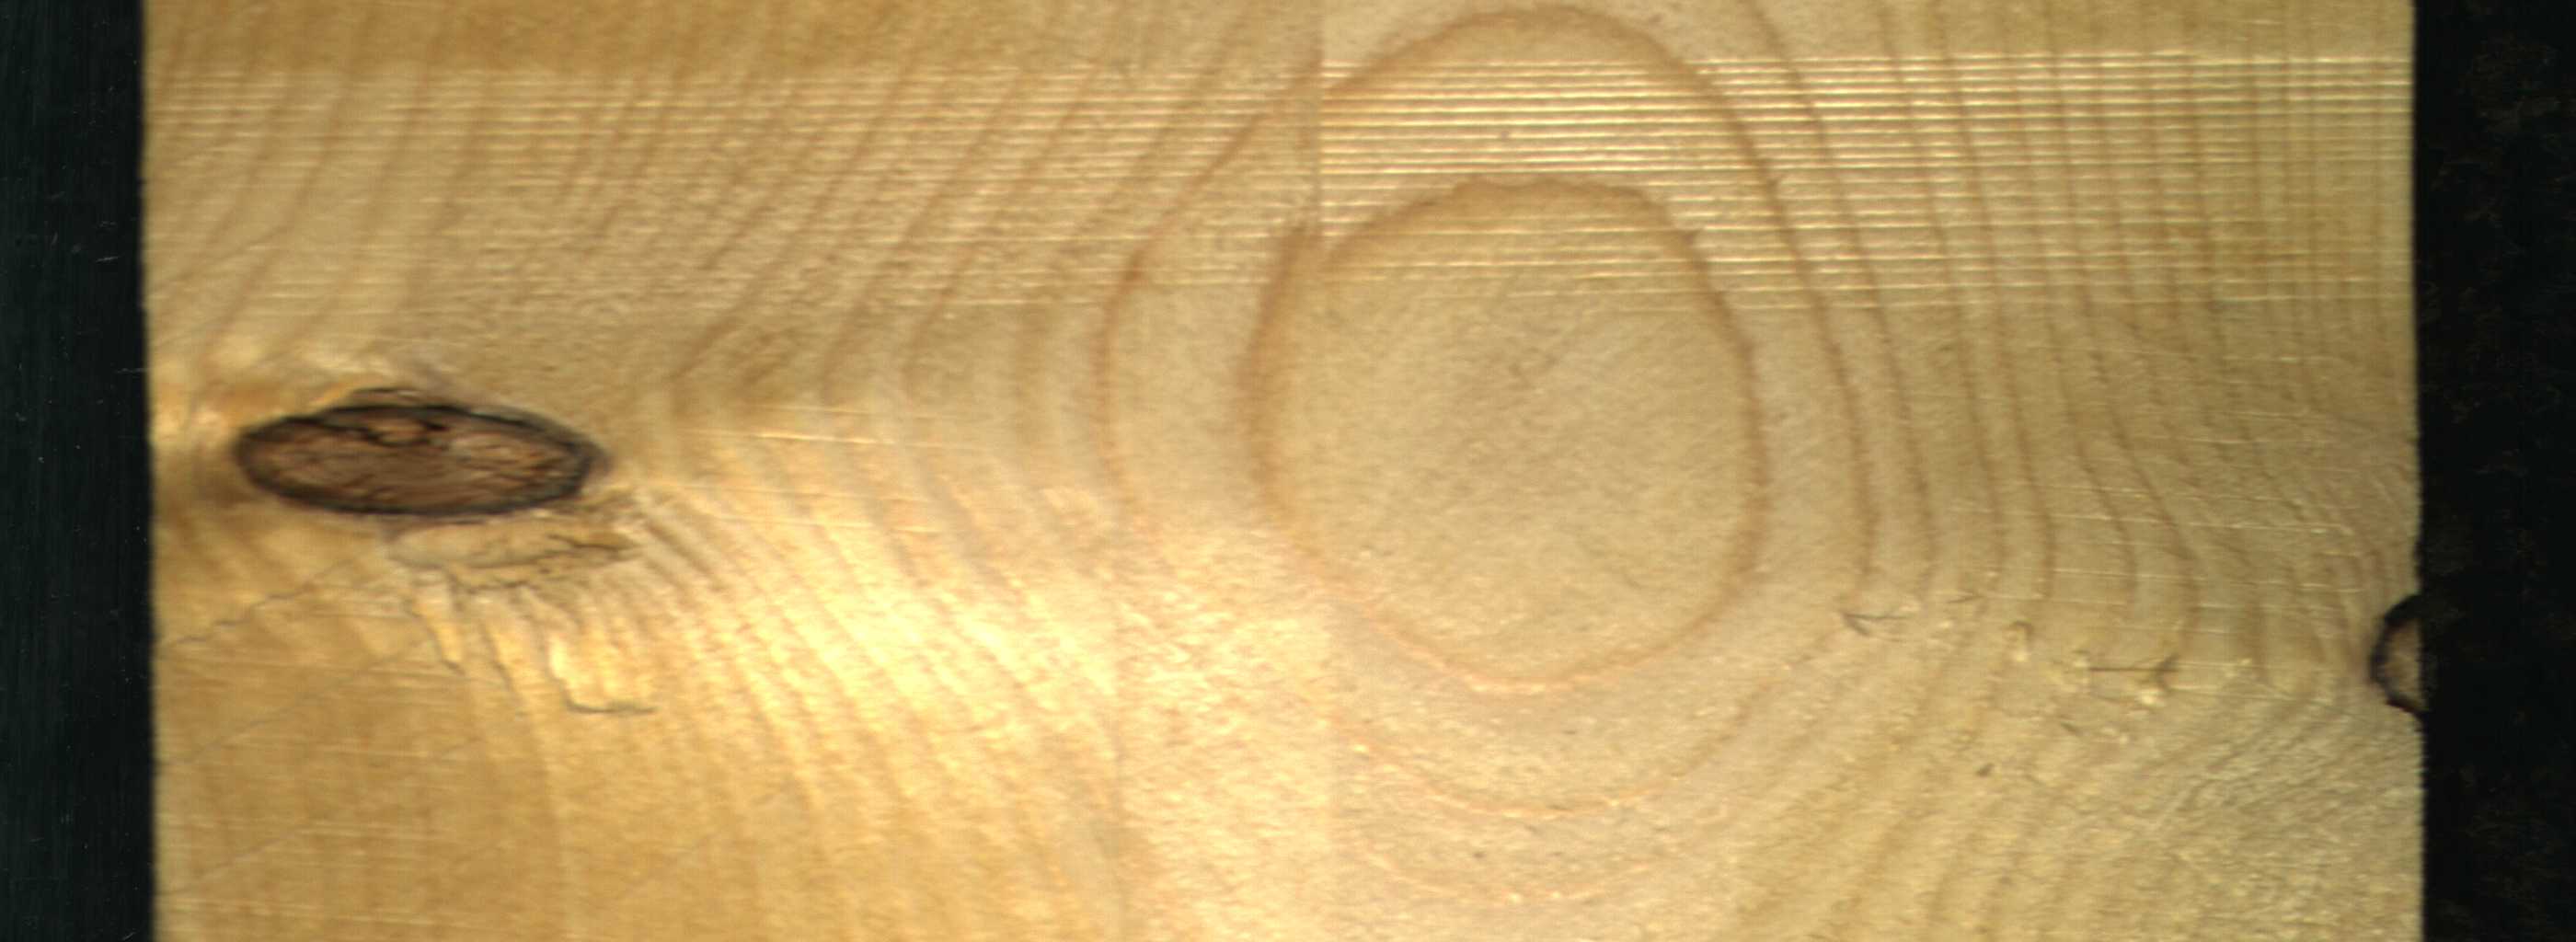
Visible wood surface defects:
Dead_Knot
Dead_Knot